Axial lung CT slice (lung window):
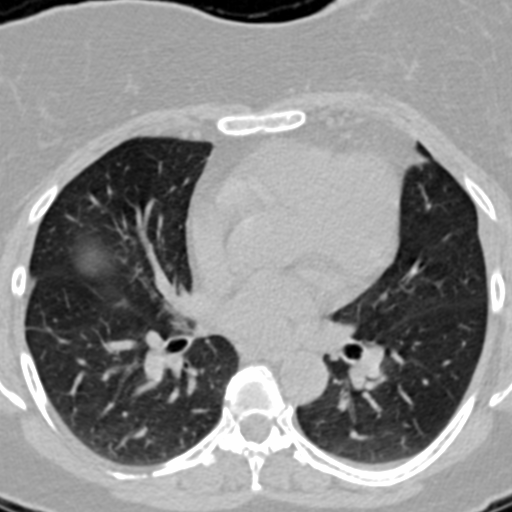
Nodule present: no